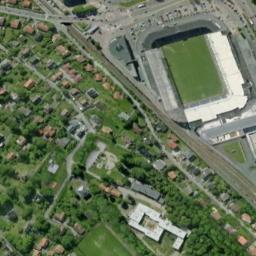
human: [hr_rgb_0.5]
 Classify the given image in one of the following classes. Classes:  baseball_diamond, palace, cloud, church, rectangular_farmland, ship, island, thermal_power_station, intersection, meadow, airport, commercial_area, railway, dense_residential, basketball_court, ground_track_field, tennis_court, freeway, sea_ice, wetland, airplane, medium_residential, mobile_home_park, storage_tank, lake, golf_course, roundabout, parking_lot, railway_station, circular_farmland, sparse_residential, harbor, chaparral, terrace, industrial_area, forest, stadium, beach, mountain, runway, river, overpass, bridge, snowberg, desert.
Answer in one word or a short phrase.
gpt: stadium